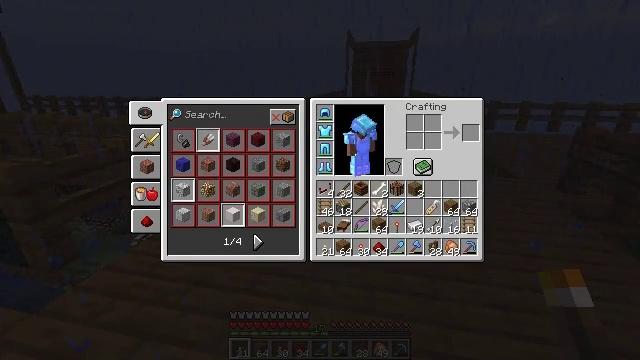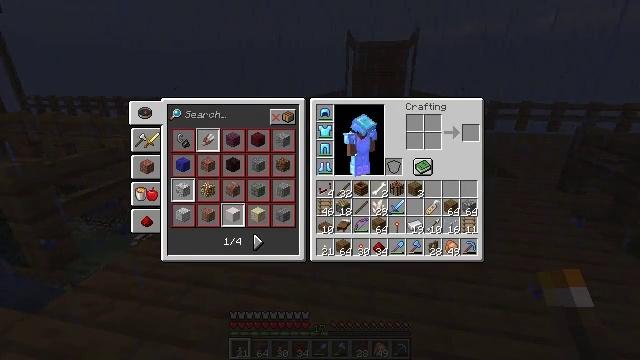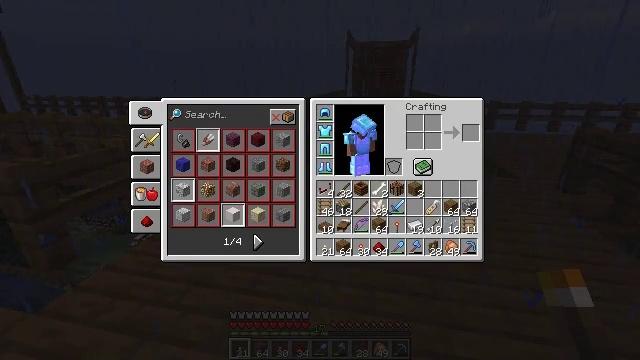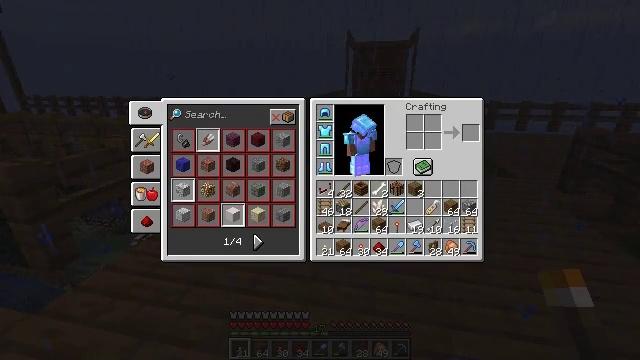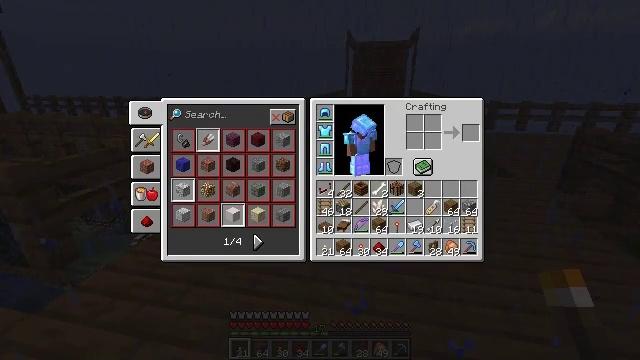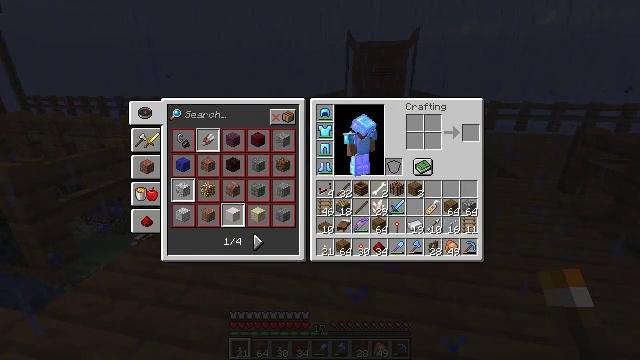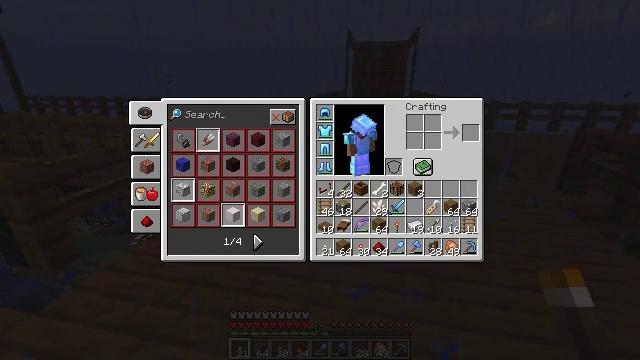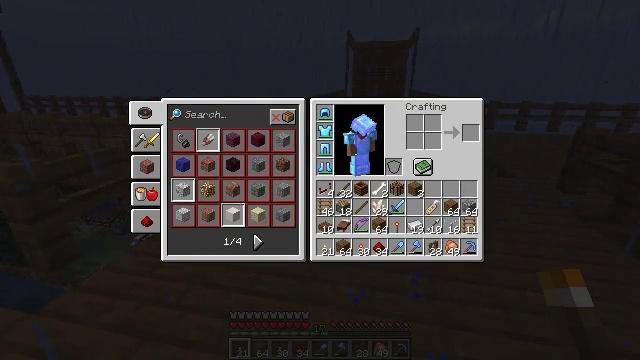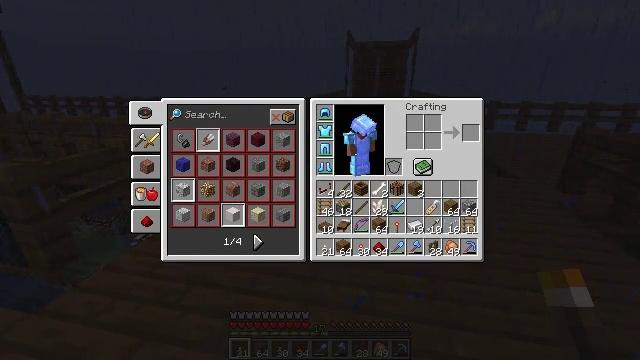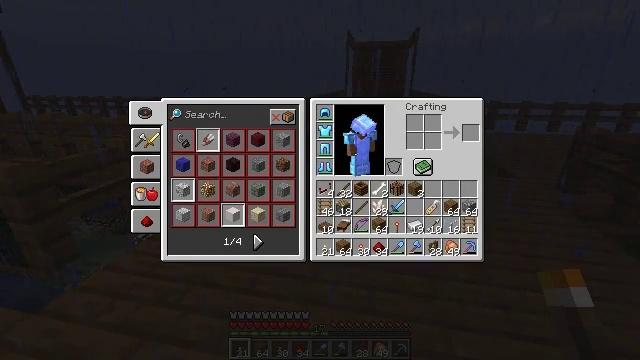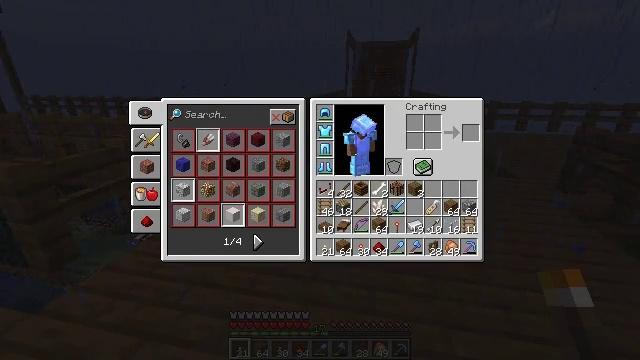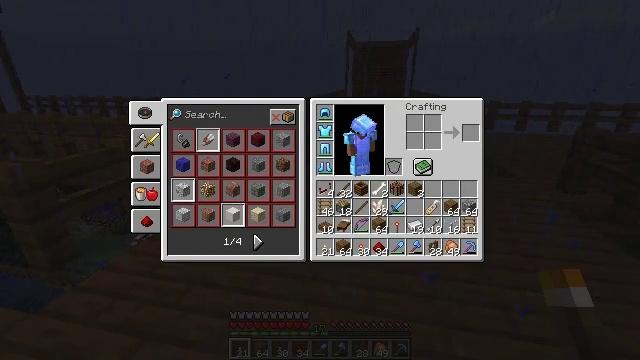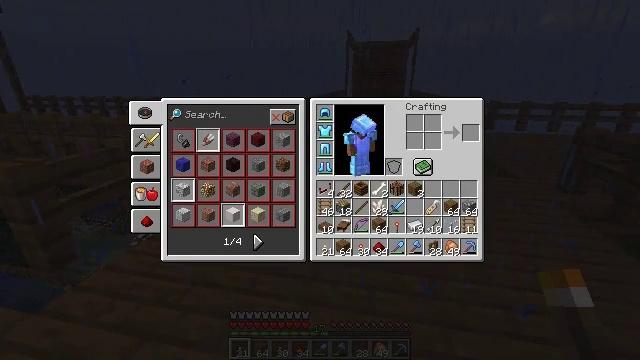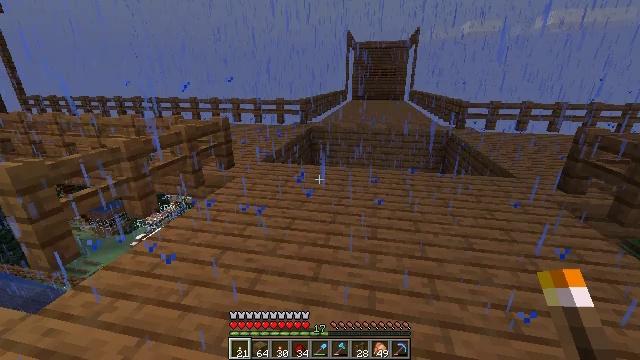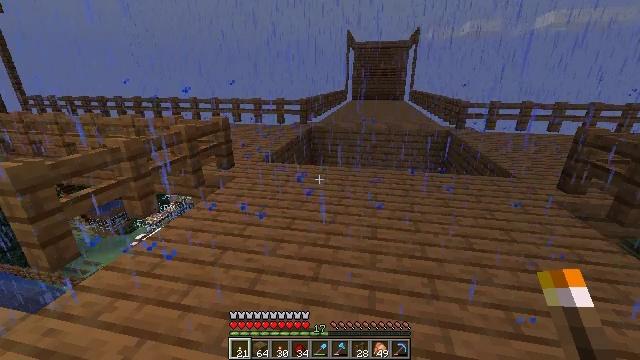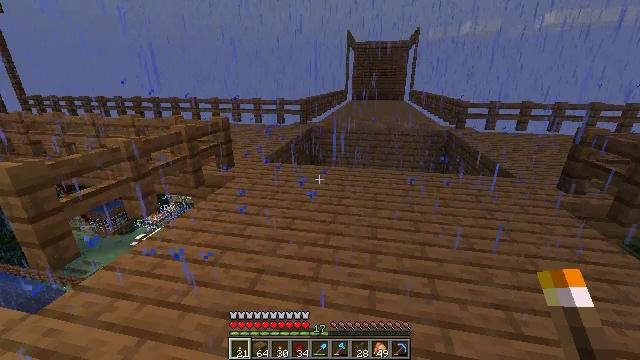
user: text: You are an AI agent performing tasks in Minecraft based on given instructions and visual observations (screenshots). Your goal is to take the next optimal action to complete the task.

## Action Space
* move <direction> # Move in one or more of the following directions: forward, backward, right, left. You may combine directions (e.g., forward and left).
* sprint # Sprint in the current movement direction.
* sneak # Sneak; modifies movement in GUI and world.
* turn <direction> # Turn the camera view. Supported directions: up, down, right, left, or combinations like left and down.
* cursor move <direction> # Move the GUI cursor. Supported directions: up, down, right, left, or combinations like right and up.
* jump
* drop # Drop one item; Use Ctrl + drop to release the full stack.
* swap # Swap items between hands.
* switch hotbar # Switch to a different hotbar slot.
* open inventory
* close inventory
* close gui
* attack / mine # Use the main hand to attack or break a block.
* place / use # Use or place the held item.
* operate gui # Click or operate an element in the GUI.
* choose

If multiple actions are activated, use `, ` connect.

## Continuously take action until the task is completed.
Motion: motion action
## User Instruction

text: Create a spruce pressure plate in the crafting table with spruce planks.
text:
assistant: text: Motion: no_op
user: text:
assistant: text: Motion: no_op
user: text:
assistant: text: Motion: no_op
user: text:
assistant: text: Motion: no_op
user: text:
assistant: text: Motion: no_op
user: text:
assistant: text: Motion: no_op
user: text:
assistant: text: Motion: no_op
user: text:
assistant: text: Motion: no_op
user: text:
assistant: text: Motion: no_op
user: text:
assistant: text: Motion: no_op
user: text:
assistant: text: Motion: no_op
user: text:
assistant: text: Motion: no_op
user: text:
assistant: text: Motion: no_op
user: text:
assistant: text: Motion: no_op
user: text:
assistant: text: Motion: no_op
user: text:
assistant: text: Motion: no_op
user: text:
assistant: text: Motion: no_op
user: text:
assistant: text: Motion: no_op
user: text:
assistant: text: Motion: no_op
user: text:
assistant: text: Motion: no_op
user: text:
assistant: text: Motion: no_op
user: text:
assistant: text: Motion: no_op
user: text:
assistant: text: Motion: no_op
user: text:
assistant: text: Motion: no_op
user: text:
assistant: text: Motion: no_op
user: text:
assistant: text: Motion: no_op
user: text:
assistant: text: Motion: turn left
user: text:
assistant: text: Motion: turn left and down
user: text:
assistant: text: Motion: turn left
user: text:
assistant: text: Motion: turn left and up